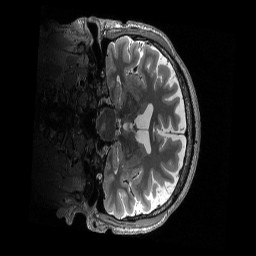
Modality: T2w
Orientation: coronal
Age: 55
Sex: male
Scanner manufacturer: siemens
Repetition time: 3.2 s